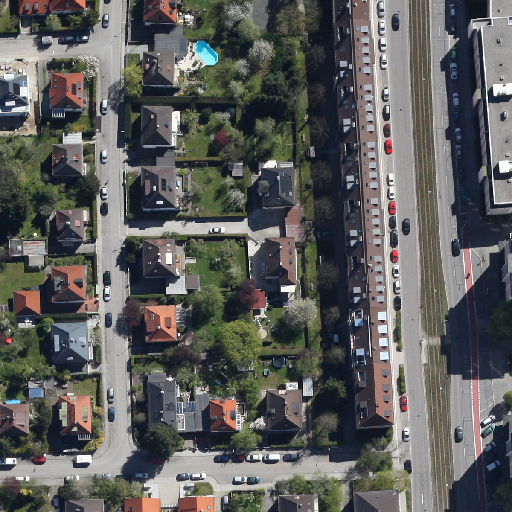
Referring expression: sidewalk along with tree